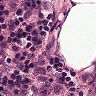
Metastatic tissue present: yes